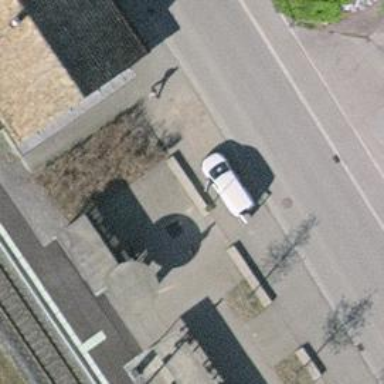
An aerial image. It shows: Post box is visible.